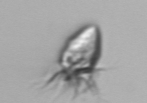
Label: Paratontonia_gracillima